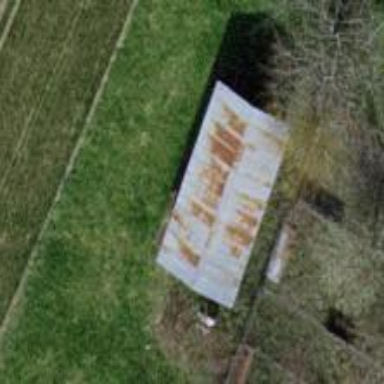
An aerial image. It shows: Shed.